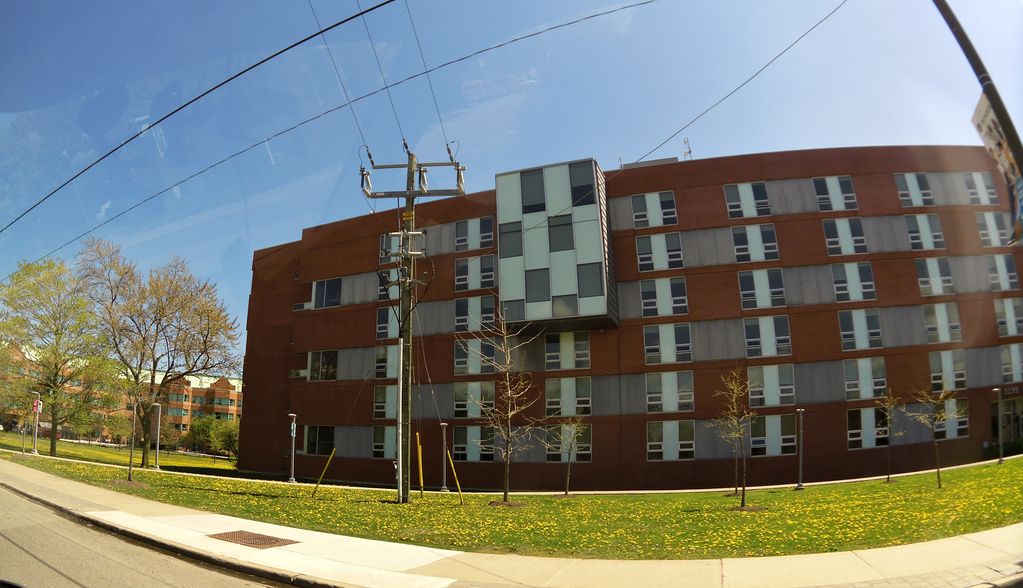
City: toronto